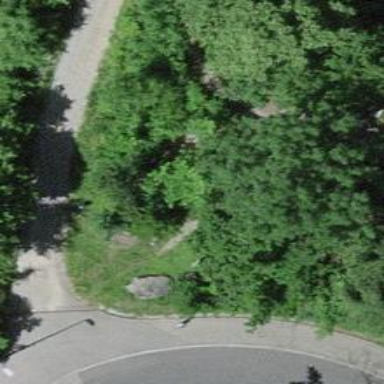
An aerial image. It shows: Unpaved footway.